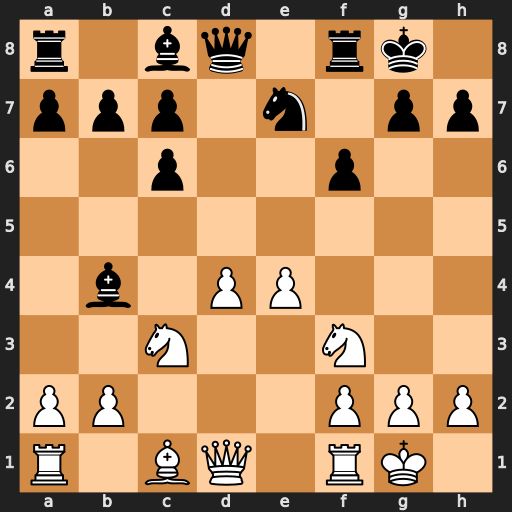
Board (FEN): r1bq1rk1/ppp1n1pp/2p2p2/8/1b1PP3/2N2N2/PP3PPP/R1BQ1RK1
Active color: w
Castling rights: -
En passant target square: -
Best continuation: Qb3+ Kh8 Qxb4